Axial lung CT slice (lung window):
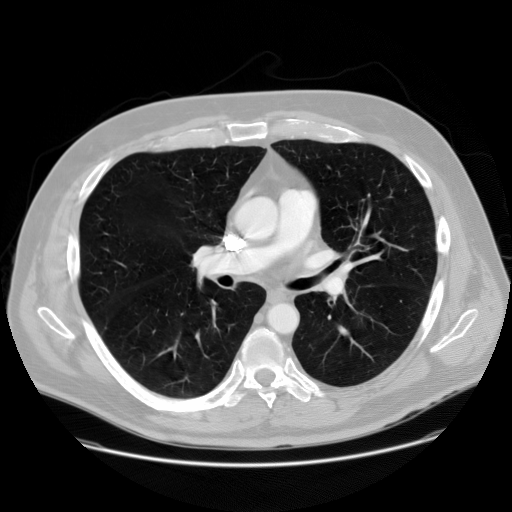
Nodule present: no